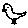
Label: bird